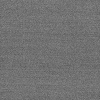
Atmospheric dust classification: dusty